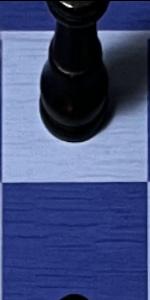
Label: Empty